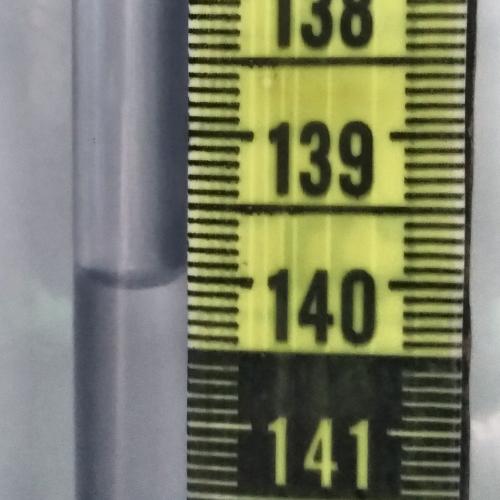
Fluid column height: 140.0 cm